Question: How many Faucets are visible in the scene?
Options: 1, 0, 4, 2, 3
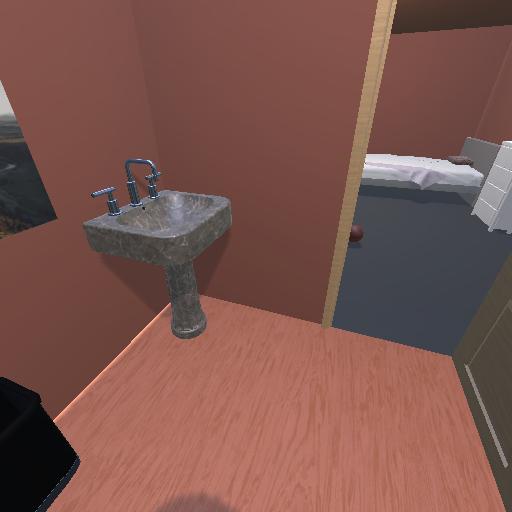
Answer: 1